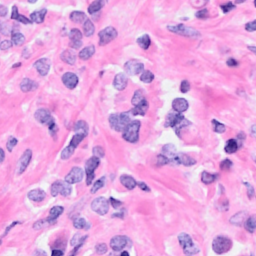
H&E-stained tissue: Breast